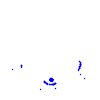
Particle: proton